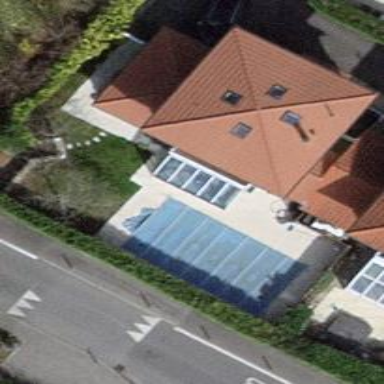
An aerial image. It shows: Garden enclosed by fence.